Question: So I have an Excel sheet with three columns: , , and [of Contract Award].
Image of Data: <URL>
I am trying to return the of the contracts with the 3 largest values. I found the solution to that <URL>.
'=INDEX($B$2:$B$21,MATCH(1,INDEX(($A$2:$A$21=LARGE($A$2:$A$21,E2))*(COUNTIF(E2,$B$2:$B$21)=0),),))'
However, I have an added caveat: I only want to pull contracts from 2017. I found the solution for pulling the values from 2017 <URL> using a CSE formula and adjusted the formula accordingly:
'{=INDEX($B$2:$B$21,MATCH(1,INDEX(($A$2:$A$21=LARGE(IF($C$2:$C$21=2017,$A$2:$A$21),E2))*(COUNTIF(E2,$B$2:$B$21)=0),),))}'
When I incorporate that into the formula it works fine on returning only the top 3 values from 2017, however because one of the top 3 values from 2017 is a duplicate of a 2015 value, it is picking up the contract name from 2015.
Image of Results:
As shown on the above image, it is pulling from 2015 for $100M as opposed to from 2017 for $100M. Any idea how to adjust my formula to only pick up the contract names from 2017? Thanks in advance!
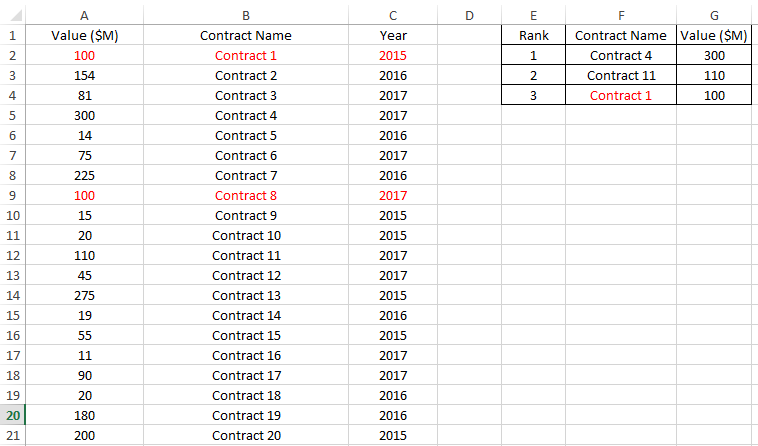
Answer: You can use this formula in cell 'F2'. There is no need for helper column.
'''
=INDEX($B$2:$B$21,MATCH(LARGE(IF($C$2:$C$21=2017,$A$2:$A$21,0), ROW()-1), IF($C$2:$C$21=2017,$A$2:$A$21,0), 0),1)
'''
Since this is an array formula, please confirm it with CTRL+SHIFT+ENTER.
<URL>